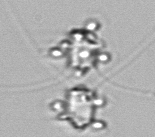
Label: Chaetoceros_didymus_TAG_external_flagellate